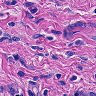
Metastatic tissue present: yes